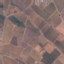
Land use / land cover: PermanentCrop